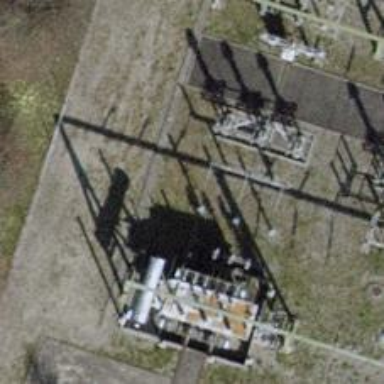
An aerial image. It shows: Power line is depicted.